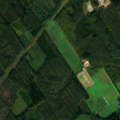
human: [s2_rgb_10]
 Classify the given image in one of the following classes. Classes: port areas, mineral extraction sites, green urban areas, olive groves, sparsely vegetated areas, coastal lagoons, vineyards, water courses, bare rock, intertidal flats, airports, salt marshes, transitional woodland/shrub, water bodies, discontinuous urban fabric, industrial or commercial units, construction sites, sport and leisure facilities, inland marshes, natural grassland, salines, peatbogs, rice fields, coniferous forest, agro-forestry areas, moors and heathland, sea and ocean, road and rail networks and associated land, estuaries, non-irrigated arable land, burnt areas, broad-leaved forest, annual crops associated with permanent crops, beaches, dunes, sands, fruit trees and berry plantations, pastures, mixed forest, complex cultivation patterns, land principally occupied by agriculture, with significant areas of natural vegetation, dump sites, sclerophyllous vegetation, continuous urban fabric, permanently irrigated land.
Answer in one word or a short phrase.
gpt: non-irrigated arable land, coniferous forest, mixed forest